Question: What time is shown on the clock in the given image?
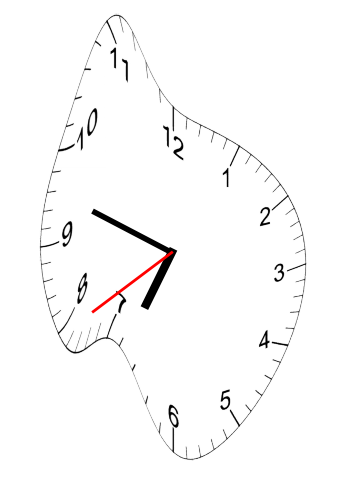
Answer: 06:47:39